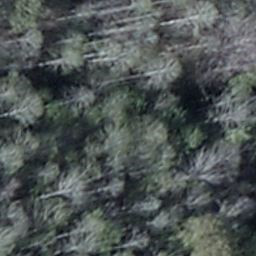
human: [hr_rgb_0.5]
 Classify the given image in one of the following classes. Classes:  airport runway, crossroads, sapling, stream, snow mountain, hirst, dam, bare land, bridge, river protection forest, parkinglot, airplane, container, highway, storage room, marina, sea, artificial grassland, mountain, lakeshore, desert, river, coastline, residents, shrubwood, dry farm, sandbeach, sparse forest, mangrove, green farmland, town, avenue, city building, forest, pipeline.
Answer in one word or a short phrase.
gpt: shrubwood